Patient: sex F, age 43
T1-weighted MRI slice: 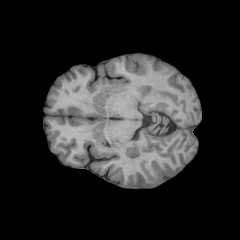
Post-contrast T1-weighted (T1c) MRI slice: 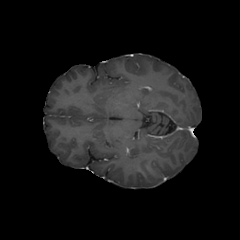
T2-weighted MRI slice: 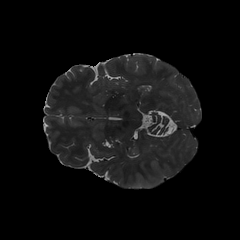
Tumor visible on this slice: yes
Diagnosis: Astrocytoma, IDH-wildtype
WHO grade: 3